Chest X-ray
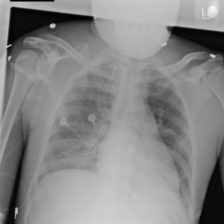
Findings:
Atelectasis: negative
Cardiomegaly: negative
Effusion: negative
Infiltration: negative
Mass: negative
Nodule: negative
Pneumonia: negative
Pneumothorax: negative
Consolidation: negative
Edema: negative
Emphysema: negative
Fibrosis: negative
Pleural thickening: negative
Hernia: negative